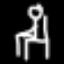
Label: chair